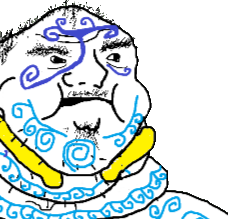
Label: 5_Brainlet